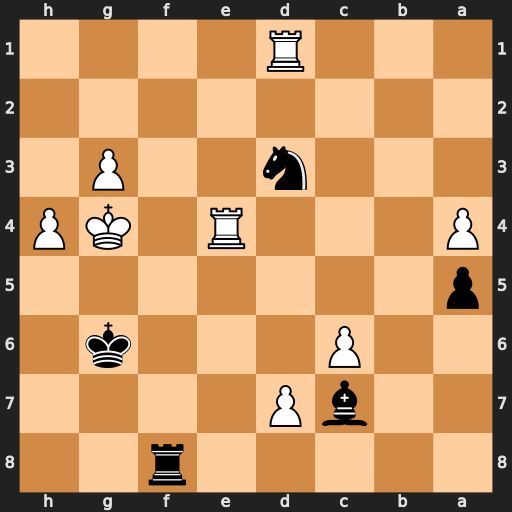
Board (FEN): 5r2/2bP4/2P3k1/p7/P3R1KP/3n2P1/8/3R4
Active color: b
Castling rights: -
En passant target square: -
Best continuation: Nf2#